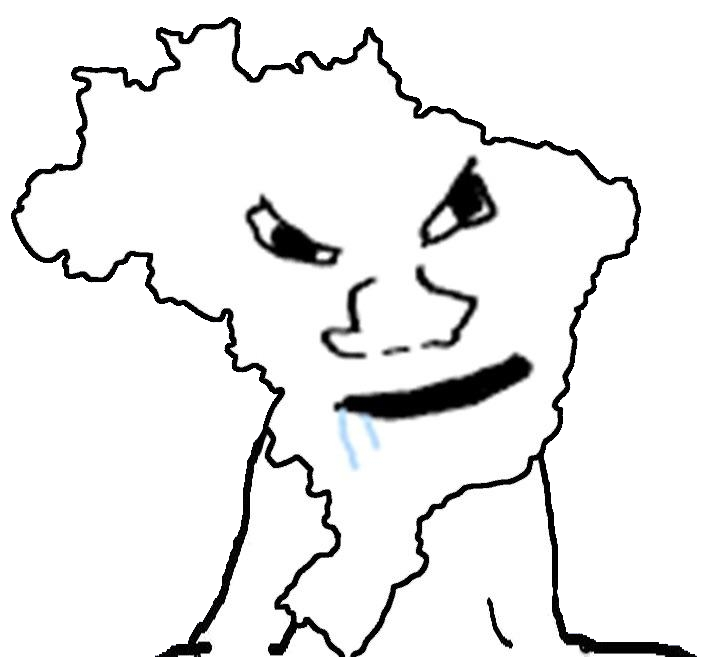
Label: 5_Brainlet